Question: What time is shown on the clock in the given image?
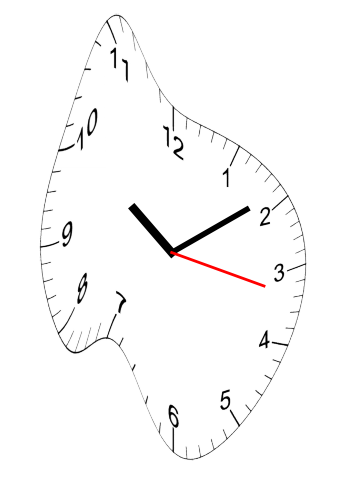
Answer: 10:09:17